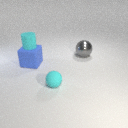
large blue rubber cube below small cyan rubber cylinder